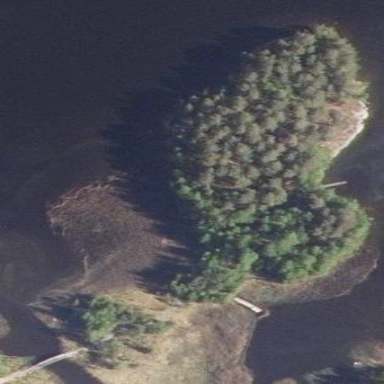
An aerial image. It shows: Islet covered with woodland.